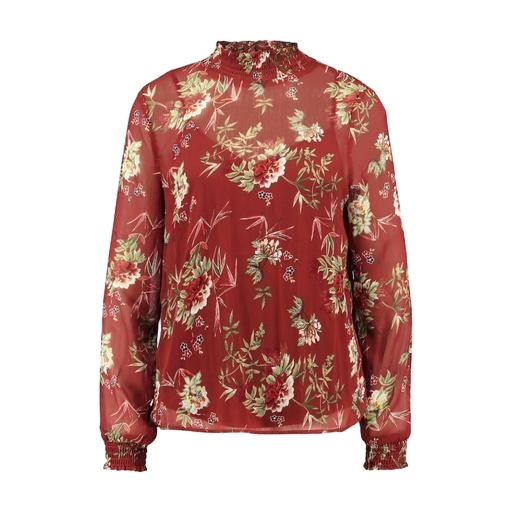
multicolor vero moda rust high neck blouse, red women's floral georgette blouse, red floral-print top, white background